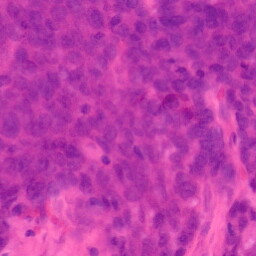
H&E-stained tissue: Colon